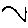
Label: fish